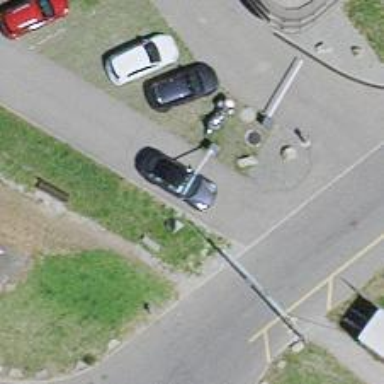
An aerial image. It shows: Lift gate barrier.